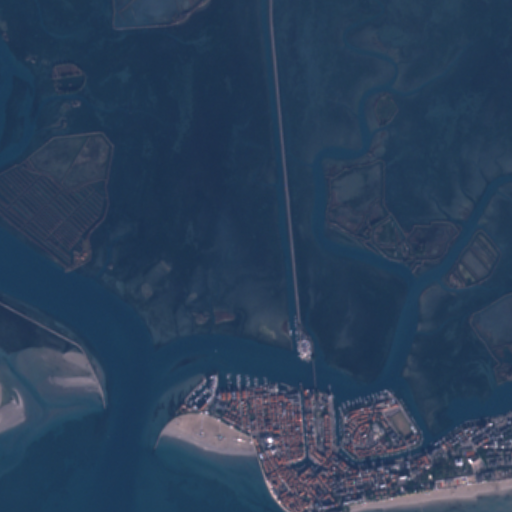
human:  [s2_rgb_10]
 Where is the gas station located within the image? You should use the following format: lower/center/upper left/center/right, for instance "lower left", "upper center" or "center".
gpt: The gas station is located in the lower center of the image.
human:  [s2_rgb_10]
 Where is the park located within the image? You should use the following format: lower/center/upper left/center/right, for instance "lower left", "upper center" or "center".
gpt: The park is located in the lower right of the image.
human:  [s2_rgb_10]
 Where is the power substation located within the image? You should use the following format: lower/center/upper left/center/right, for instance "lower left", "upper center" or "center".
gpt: The power substation is located in the lower right of the image.
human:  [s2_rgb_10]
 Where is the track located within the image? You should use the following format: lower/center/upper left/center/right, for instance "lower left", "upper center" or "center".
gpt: There is no track in the image.